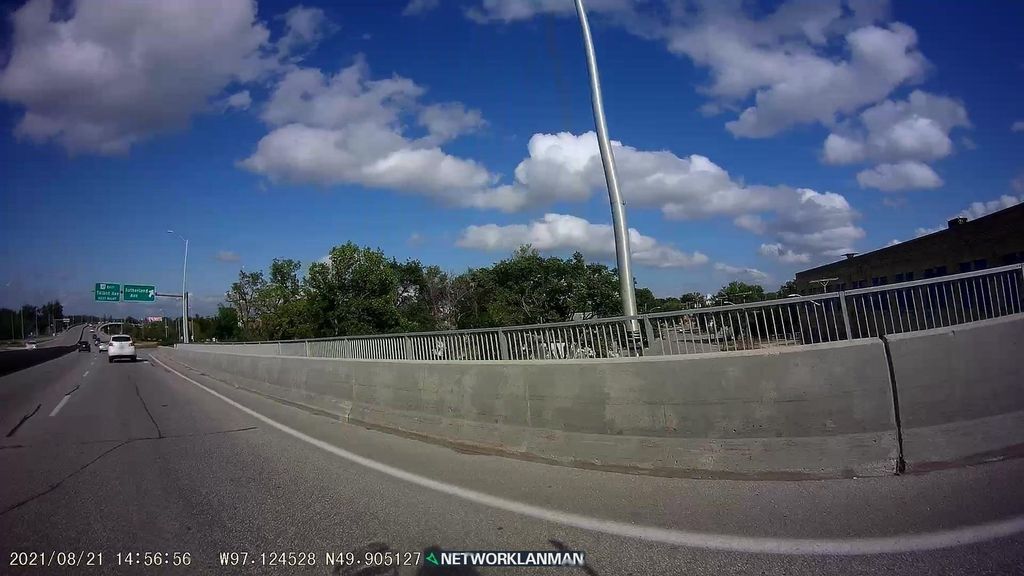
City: winnipeg